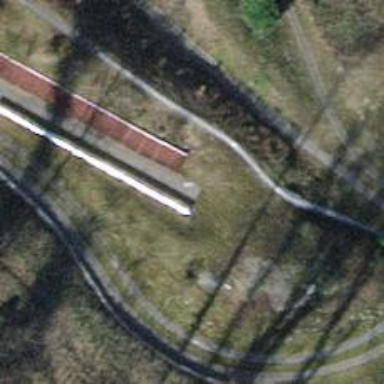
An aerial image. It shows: Railway buffer stop.